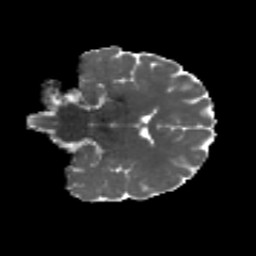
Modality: MD
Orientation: coronal
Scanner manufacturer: siemens
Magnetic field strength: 3 T
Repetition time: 4.16 s
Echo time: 0.0806 s